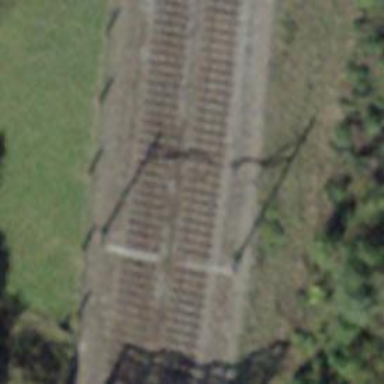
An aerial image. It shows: Single-track railway with electrified contact lines.